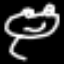
Label: frog